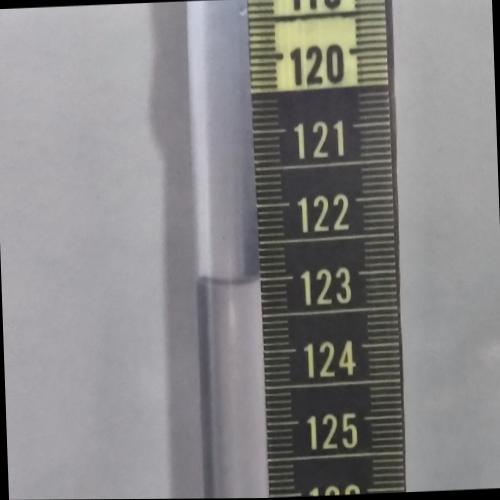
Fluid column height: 123.0 cm